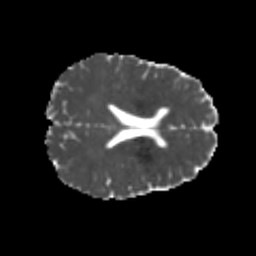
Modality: MD
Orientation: axial
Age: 22
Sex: female
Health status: healthy
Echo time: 0.074 s